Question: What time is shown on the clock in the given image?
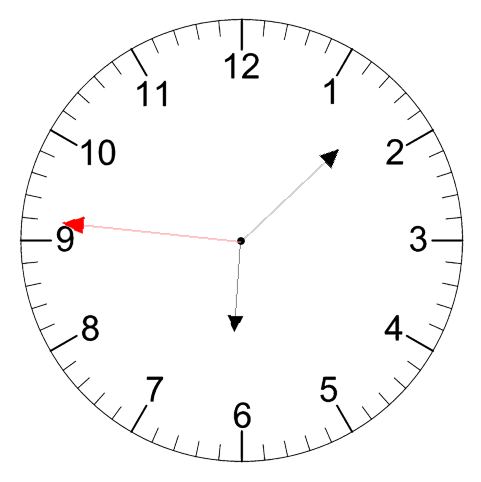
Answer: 06:07:46